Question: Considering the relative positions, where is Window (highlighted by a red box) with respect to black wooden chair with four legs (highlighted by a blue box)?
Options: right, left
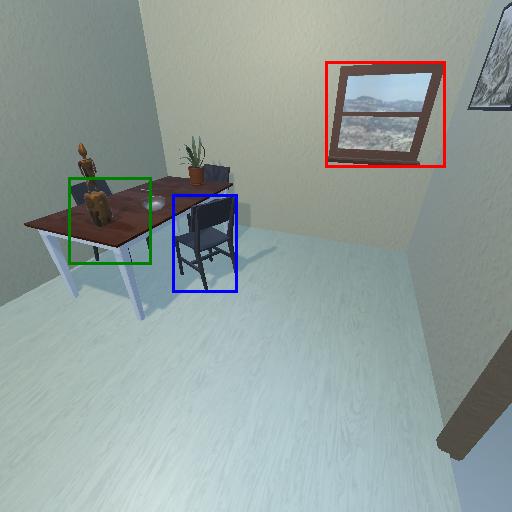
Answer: right